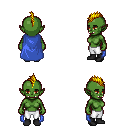
a pixel art fantasy rpg character, female body template, orc, green skin, blue cape, white pants, blonde mohawk hairstyle, black shoes, four views (front, back, left, right), 2x2 character sprite sheet, small pixel art, hard edges, no anti-aliasing